Field crop: maize
Growth stage: 1
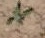
Species: atriplex